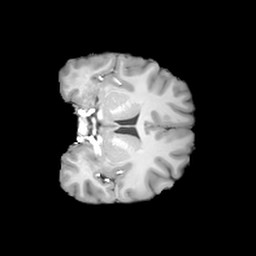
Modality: T1w
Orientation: coronal
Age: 22
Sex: female
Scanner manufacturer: siemens
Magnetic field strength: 3 T
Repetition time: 2 s
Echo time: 0.0024 s